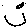
Label: smiley face